Aerial crown-view tile of a tropical tree (Barro Colorado Island, Panama), acquired 20240813:
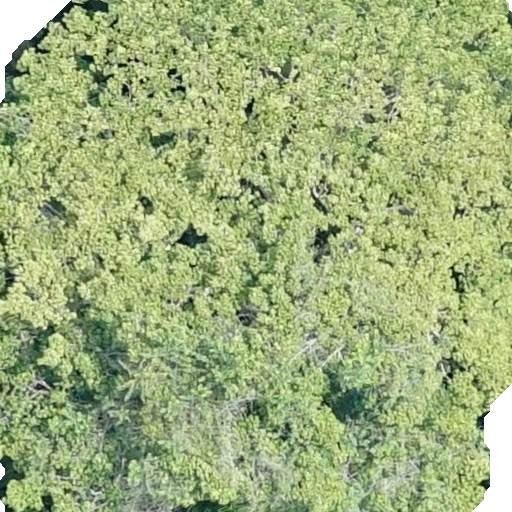
Species: Sterculia apetala
GBIF accepted scientific name: Sterculia apetala
Crown area: 545.532 m²